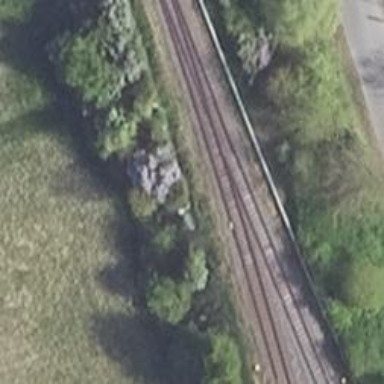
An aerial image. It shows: Railway track on embankment with single track.